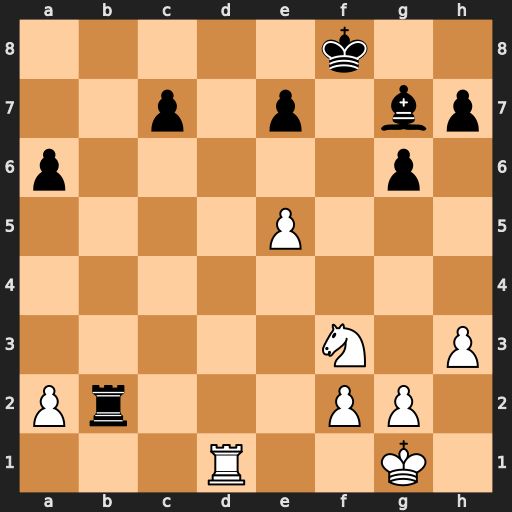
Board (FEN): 5k2/2p1p1bp/p5p1/4P3/8/5N1P/Pr3PP1/3R2K1
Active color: w
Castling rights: -
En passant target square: -
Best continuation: Rd8+ Kf7 Ng5#